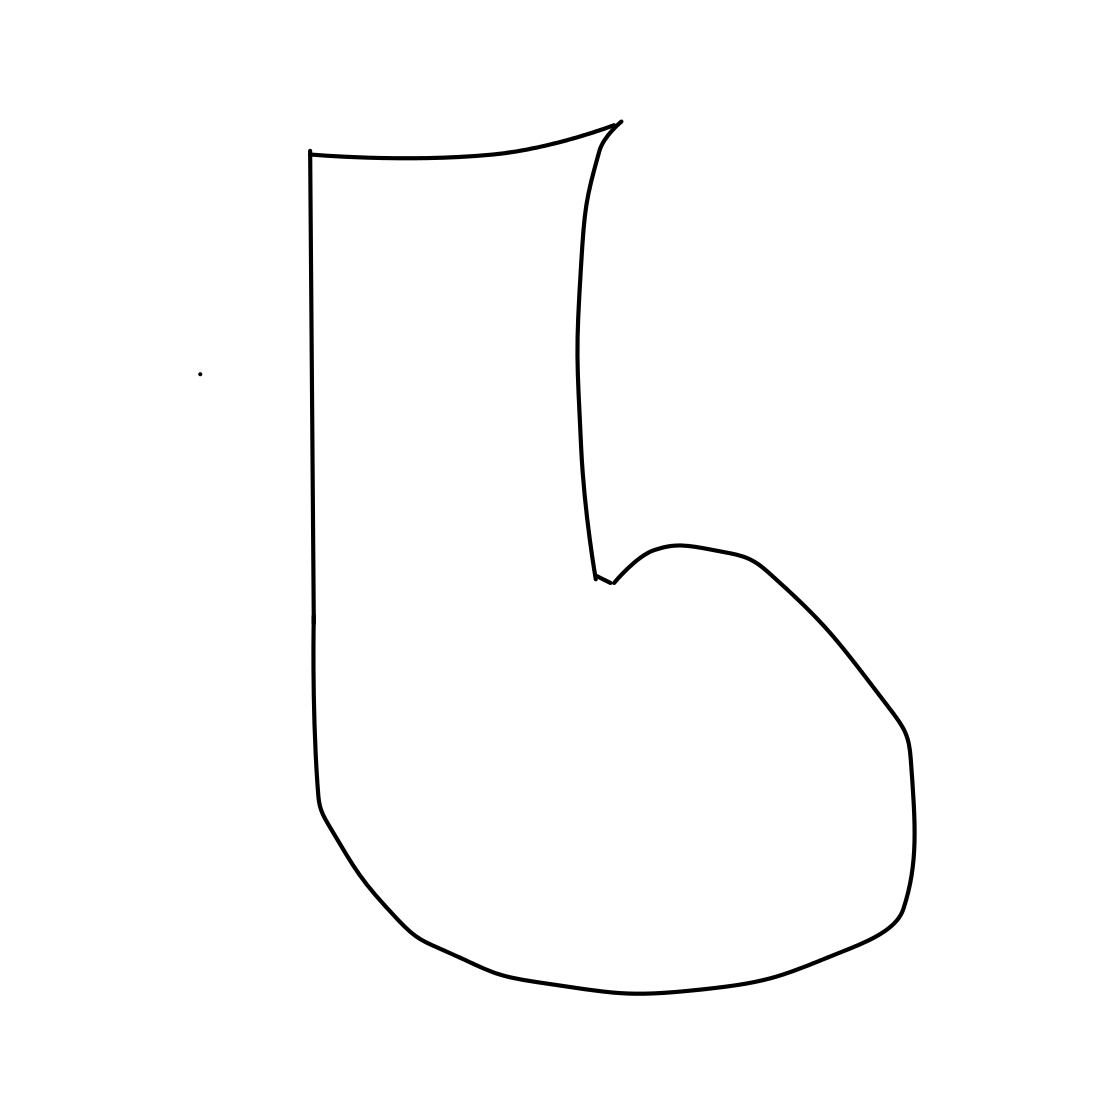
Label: socks